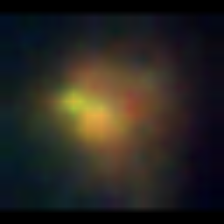
Taxon: NanoPlankton
Group: Other